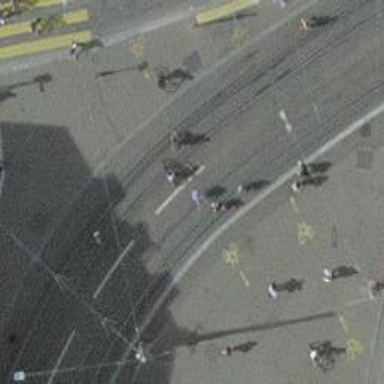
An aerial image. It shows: Tram crossing on the railway.